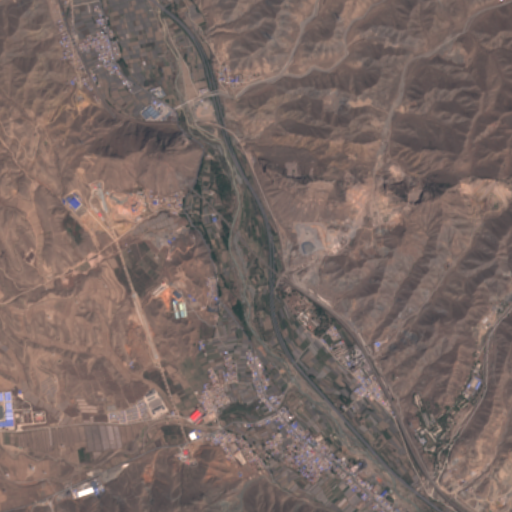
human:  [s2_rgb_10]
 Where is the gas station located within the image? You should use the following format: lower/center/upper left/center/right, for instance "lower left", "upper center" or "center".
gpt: The gas station is located in the upper left of the image.
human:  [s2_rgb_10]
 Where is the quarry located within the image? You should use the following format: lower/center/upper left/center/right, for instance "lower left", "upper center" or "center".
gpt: There is no quarry in the image.